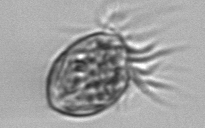
Label: Strombidium_morphotype1